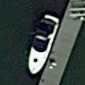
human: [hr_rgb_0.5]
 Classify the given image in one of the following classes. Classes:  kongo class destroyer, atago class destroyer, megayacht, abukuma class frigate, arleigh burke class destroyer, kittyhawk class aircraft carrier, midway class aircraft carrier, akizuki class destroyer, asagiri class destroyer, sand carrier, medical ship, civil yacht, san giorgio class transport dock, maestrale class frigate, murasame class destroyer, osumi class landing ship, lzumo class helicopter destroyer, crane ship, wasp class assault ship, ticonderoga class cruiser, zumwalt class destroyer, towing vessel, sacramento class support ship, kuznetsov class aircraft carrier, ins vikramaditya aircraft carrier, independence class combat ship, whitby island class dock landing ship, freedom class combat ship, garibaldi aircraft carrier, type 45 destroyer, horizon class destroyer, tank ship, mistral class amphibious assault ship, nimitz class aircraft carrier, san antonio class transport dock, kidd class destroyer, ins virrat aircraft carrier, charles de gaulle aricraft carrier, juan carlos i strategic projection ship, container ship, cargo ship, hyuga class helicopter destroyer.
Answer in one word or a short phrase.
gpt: Civil yacht